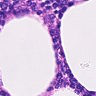
Metastatic tissue present: no